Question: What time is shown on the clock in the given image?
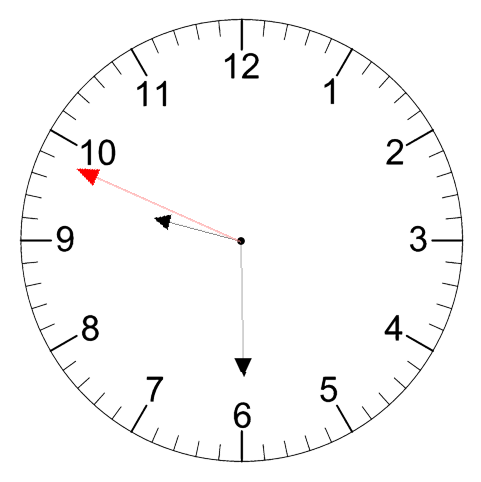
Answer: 09:29:49